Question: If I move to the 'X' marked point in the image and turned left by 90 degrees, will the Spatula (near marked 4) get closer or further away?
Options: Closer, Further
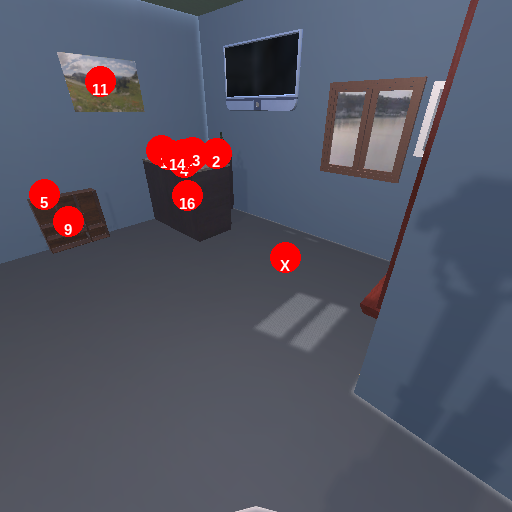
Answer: Closer